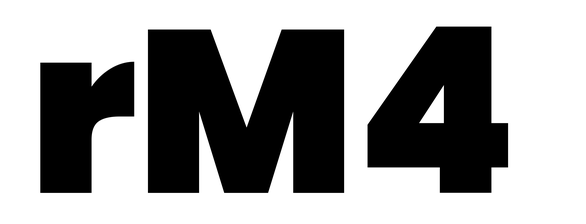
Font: Poppins-Black